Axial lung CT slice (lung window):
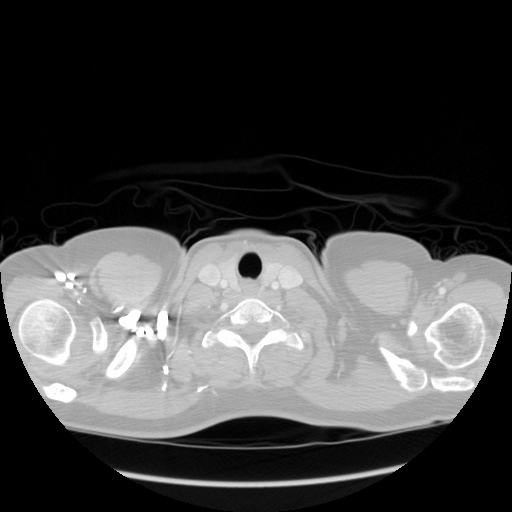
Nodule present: no